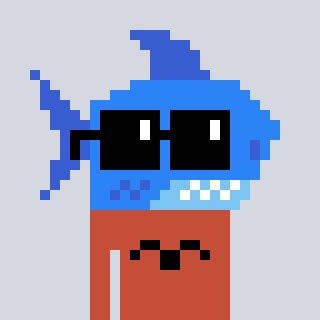
a pixel art character with square black sunglasses, a shark-shaped head and a rust-colored body on a cool background